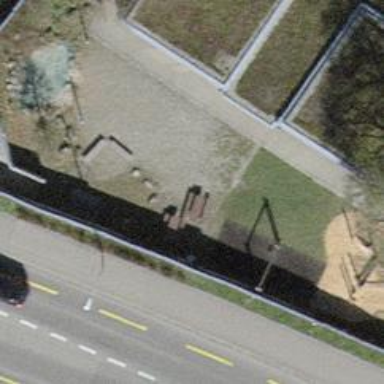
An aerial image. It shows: Picnic table located in leisure land area.